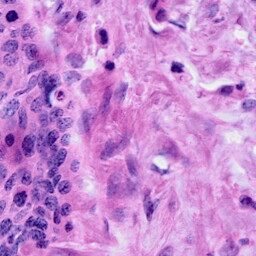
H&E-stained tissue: Cervix